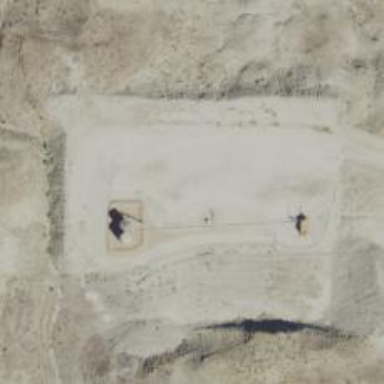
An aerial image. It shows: Petroleum well.